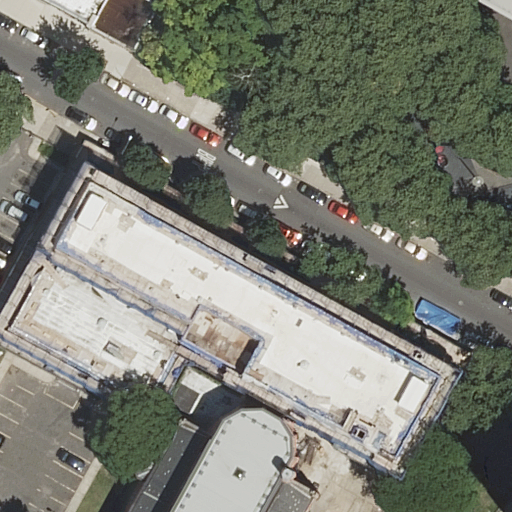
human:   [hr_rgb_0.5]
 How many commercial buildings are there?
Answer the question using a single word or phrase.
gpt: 0

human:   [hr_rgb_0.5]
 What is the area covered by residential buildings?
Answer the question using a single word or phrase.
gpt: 2905m2

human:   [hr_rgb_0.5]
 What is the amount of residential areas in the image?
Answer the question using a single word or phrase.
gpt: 1

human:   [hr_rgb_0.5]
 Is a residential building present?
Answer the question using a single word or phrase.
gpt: yes

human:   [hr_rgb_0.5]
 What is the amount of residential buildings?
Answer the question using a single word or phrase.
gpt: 4

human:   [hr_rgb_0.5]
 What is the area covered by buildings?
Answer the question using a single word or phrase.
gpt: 2905m2

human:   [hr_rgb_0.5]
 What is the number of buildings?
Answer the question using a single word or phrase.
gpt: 4

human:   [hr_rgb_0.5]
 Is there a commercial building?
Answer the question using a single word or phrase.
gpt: no

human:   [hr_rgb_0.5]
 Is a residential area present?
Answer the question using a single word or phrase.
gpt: yes

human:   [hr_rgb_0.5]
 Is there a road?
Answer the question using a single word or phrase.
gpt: yes

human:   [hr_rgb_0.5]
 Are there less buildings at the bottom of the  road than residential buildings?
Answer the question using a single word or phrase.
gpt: yes

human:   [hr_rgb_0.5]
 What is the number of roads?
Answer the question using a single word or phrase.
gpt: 1

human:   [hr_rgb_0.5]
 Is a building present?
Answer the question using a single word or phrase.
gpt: yes

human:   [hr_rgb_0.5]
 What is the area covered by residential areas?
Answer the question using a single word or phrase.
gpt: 1191m2

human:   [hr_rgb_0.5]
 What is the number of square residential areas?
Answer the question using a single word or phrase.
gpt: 0

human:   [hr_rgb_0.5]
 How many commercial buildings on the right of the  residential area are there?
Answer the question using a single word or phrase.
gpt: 0

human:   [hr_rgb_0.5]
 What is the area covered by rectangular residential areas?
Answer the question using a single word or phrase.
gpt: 0m2

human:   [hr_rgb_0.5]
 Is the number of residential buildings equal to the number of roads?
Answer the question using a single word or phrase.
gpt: no

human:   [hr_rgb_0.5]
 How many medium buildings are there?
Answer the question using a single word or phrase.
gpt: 1

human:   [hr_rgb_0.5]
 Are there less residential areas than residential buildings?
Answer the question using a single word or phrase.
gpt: yes

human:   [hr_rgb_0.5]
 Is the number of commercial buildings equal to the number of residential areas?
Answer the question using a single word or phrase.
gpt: no

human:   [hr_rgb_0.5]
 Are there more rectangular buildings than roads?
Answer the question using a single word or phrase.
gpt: yes

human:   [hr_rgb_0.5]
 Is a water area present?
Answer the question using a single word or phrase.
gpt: no

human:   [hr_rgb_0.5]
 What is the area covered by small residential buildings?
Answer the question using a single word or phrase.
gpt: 0m2

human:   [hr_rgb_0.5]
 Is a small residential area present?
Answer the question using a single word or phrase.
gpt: no

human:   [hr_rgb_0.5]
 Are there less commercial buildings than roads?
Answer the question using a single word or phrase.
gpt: yes

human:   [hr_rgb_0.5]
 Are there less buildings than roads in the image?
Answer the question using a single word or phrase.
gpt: no

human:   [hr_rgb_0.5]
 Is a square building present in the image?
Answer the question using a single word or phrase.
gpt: no

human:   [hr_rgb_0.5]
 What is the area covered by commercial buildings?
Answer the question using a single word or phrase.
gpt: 0m2

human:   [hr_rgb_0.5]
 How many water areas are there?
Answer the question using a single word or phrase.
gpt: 0

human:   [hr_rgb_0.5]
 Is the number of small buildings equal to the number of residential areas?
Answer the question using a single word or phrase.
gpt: no

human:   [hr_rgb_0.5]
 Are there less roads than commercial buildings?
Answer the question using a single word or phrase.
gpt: no

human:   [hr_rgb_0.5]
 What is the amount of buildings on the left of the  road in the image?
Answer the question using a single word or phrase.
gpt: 2

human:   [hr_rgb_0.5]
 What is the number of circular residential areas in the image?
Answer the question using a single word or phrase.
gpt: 0

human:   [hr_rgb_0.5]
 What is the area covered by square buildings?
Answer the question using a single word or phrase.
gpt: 0m2

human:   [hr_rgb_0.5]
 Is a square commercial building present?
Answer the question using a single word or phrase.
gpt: no

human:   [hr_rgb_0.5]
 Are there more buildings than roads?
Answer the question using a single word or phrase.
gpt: yes

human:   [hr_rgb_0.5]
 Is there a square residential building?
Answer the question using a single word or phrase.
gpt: no

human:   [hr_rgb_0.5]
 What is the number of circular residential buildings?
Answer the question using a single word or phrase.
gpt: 0

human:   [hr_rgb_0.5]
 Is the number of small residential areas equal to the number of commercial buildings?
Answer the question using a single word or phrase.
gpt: yes

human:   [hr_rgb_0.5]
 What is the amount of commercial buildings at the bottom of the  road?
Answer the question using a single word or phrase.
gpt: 0

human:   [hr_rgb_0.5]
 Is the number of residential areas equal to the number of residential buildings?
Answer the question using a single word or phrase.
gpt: no

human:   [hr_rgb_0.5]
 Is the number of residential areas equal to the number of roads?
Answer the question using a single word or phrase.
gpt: yes

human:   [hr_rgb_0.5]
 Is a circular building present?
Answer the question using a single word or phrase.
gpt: no

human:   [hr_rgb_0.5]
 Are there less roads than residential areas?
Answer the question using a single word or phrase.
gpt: no

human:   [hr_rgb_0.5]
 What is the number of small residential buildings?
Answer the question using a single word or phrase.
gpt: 0

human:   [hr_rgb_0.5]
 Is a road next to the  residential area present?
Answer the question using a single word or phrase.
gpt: yes

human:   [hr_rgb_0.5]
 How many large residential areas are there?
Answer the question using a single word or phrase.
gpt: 1

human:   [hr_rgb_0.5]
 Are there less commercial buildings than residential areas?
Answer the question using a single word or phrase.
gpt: yes

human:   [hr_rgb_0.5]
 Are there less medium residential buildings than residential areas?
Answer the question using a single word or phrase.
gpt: no

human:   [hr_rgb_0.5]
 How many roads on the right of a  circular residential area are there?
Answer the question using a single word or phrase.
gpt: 0

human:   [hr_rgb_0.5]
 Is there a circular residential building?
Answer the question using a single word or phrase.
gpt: no

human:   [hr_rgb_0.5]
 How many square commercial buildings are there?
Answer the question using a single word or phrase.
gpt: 0

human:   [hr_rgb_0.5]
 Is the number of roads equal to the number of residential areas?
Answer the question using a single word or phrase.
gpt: yes

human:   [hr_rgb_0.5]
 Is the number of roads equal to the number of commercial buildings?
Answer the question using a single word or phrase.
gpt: no

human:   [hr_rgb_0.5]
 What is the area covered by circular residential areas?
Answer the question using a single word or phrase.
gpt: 0m2

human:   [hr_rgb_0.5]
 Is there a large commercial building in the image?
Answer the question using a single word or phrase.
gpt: no

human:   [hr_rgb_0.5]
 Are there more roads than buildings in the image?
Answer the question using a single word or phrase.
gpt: no

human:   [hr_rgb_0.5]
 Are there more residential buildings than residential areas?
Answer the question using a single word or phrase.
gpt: yes

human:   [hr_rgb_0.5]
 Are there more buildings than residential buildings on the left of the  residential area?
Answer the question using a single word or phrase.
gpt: yes

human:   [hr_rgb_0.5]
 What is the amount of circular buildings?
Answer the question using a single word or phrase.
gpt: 0

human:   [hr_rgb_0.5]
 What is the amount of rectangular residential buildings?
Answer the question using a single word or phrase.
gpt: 2

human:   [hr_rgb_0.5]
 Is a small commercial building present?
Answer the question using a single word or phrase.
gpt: no

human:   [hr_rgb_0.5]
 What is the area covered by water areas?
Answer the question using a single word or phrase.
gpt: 0m2